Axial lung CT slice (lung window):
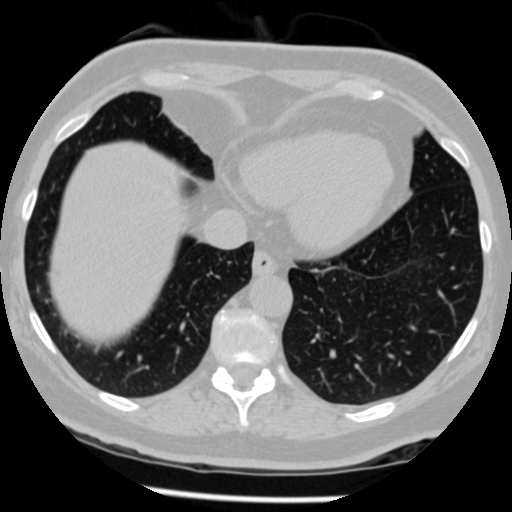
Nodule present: no